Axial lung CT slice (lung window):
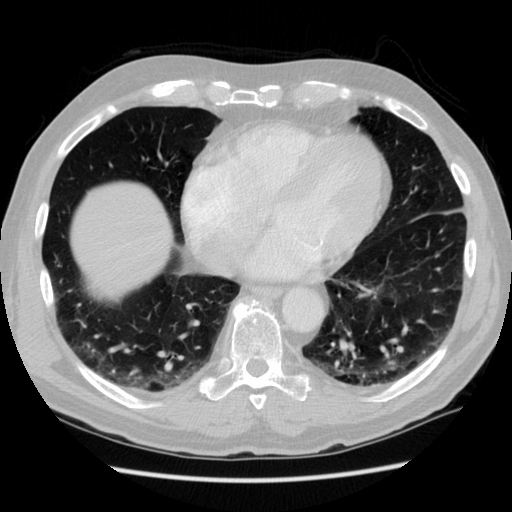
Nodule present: no